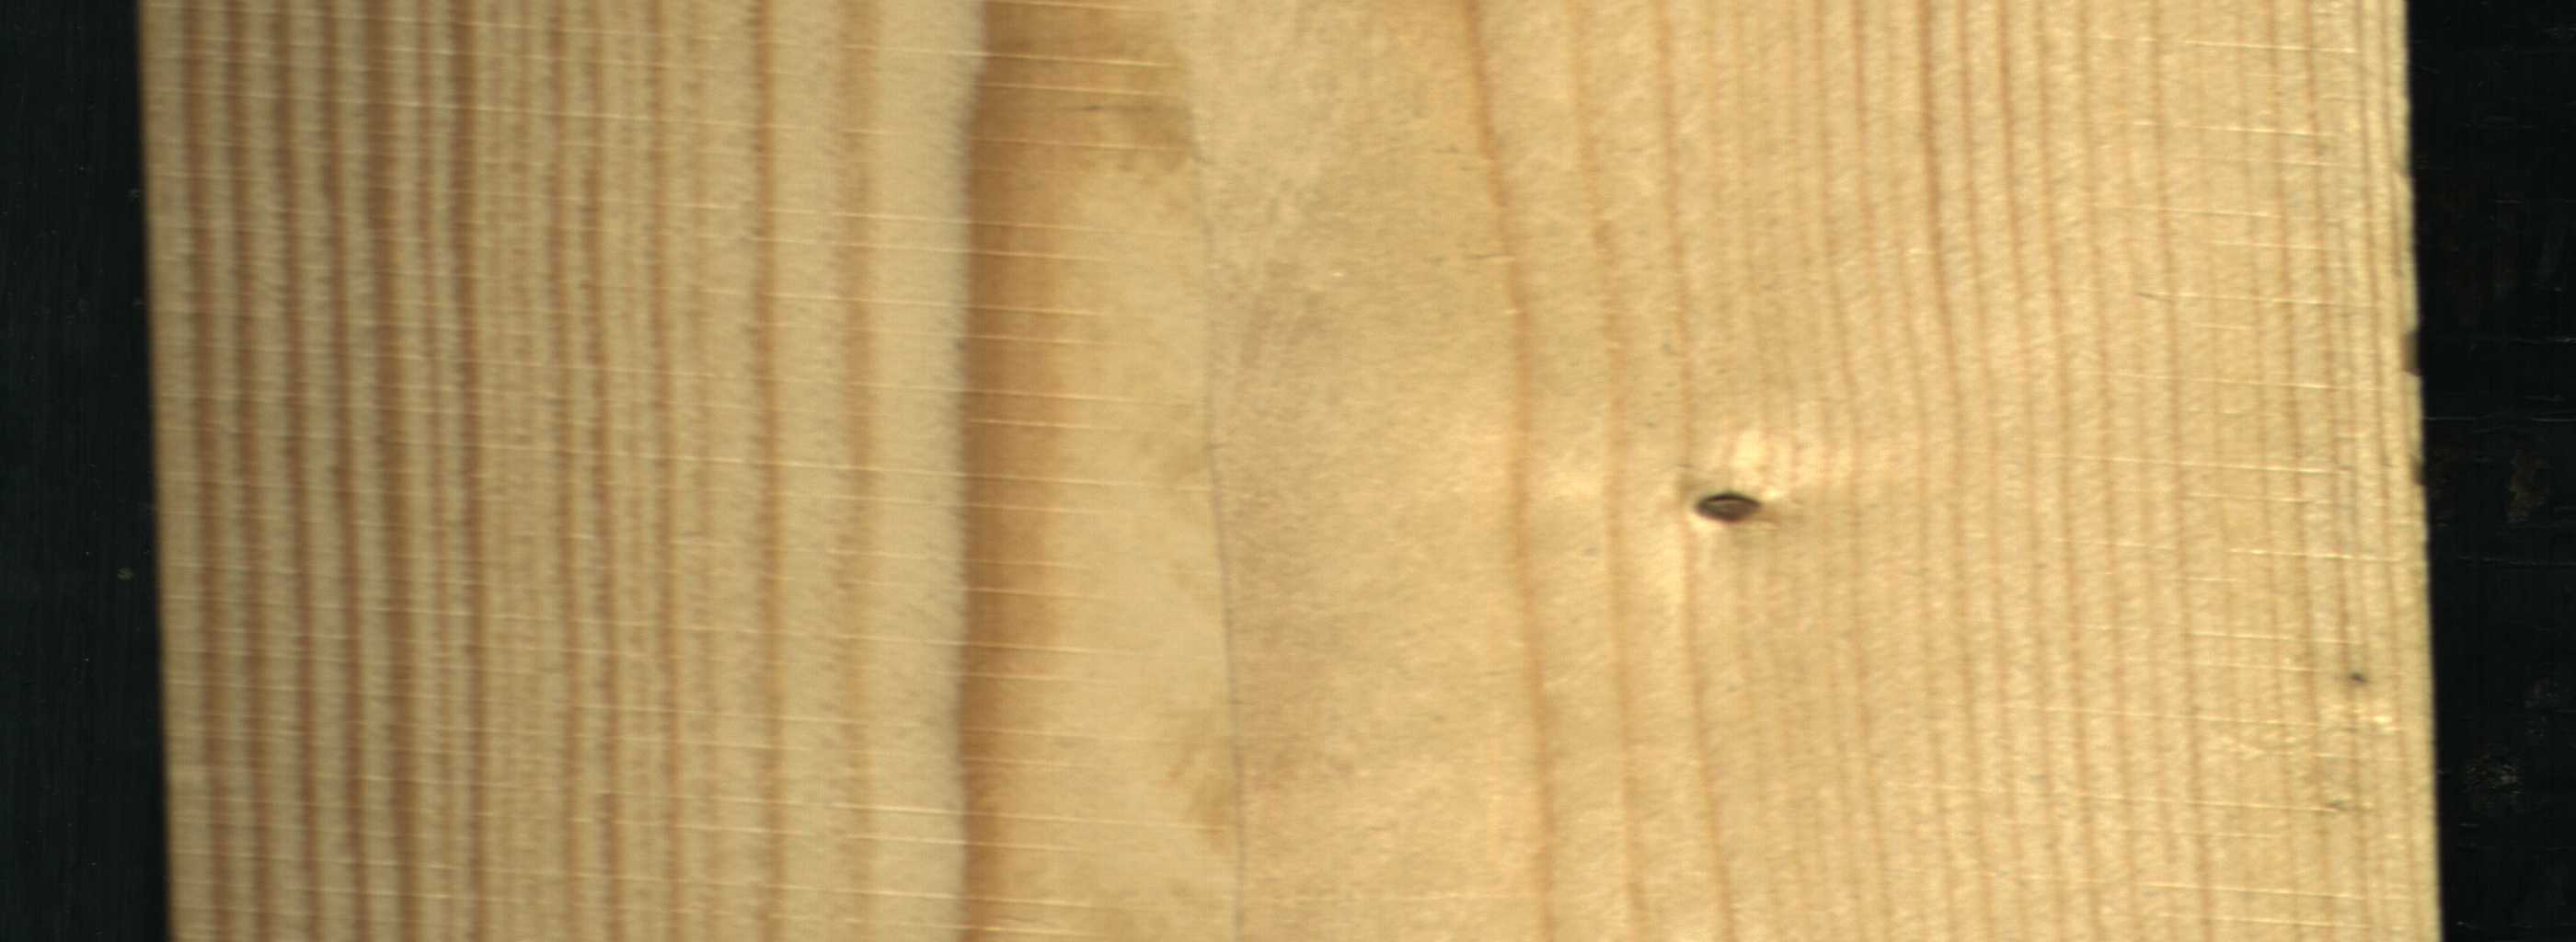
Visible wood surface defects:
Live_Knot